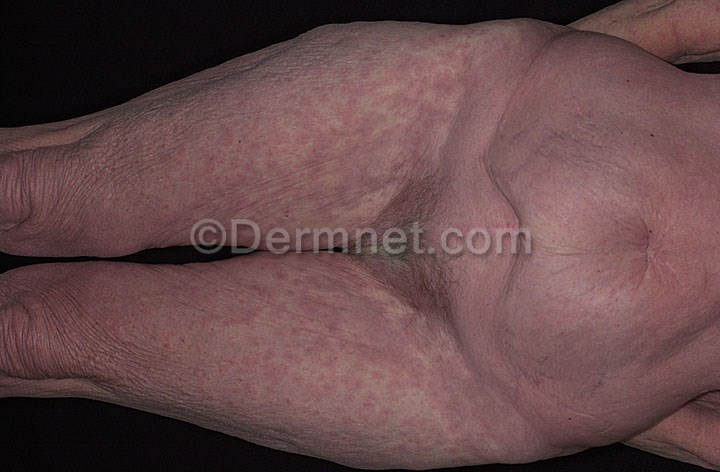
Disease: Exanthems and Drug Eruptions